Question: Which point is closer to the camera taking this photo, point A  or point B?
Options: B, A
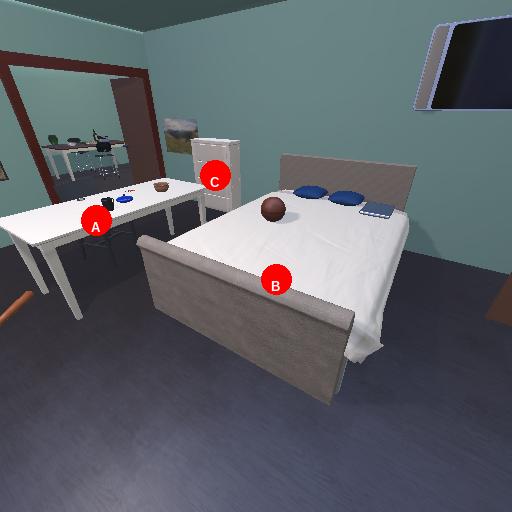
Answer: B